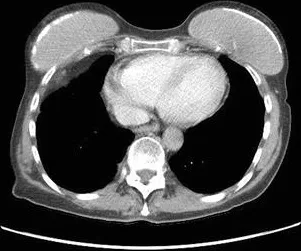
CT of the chest demonstrated complete resolution of pericardial effusion after 4 weeks of high-dose steroid treatment.
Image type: radiology (ct)